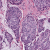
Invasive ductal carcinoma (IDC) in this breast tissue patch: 1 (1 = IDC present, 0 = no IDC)